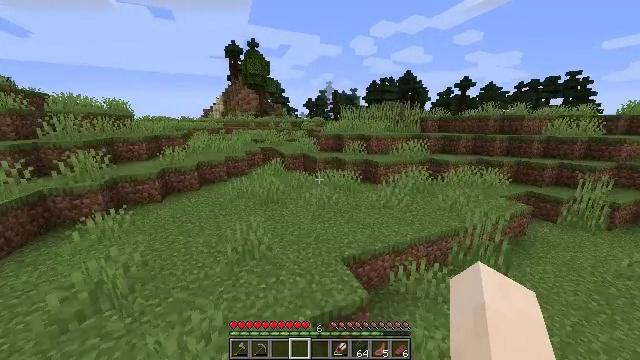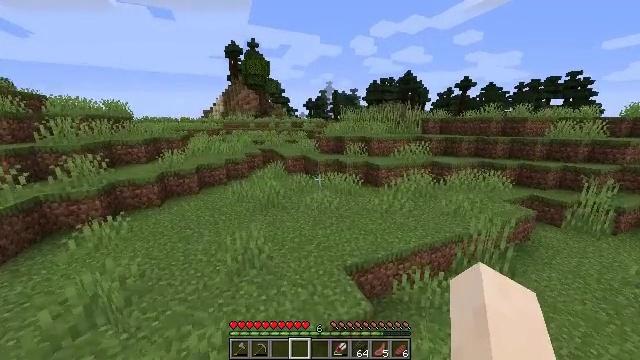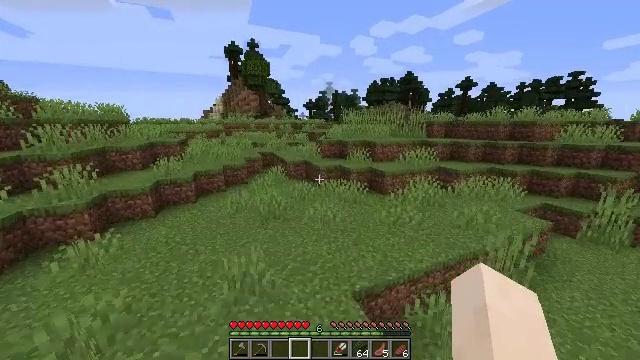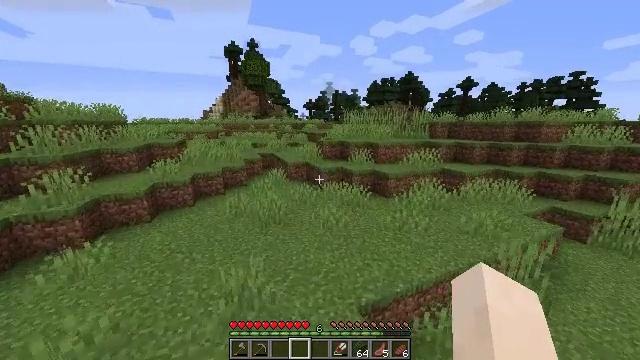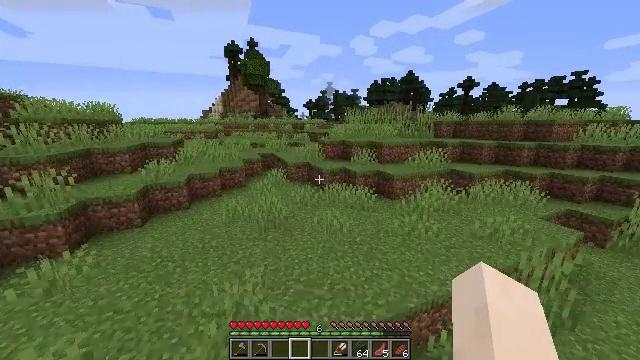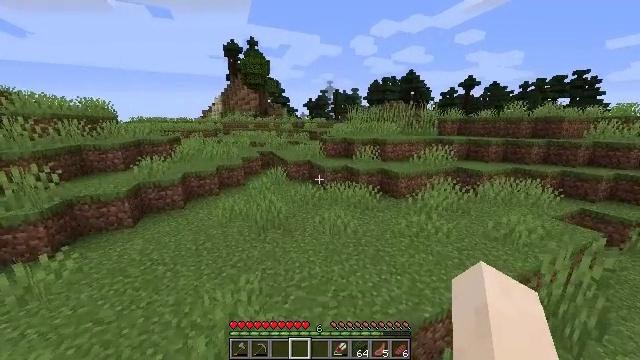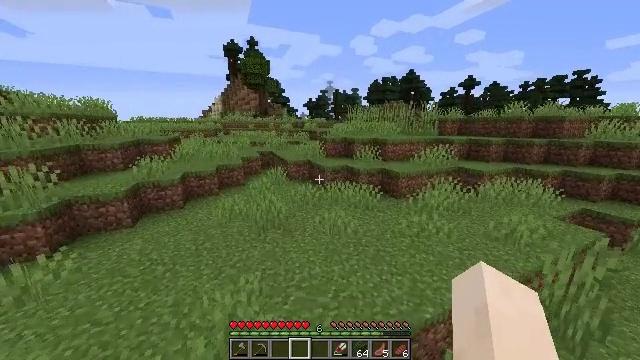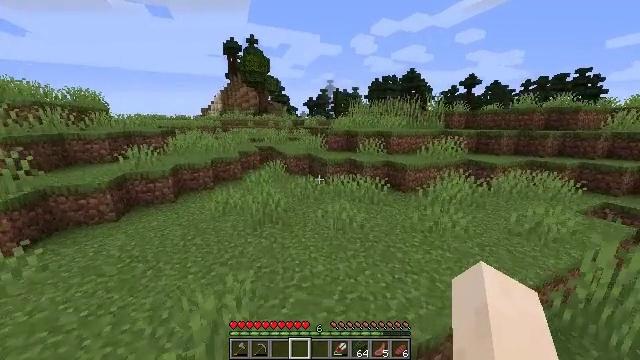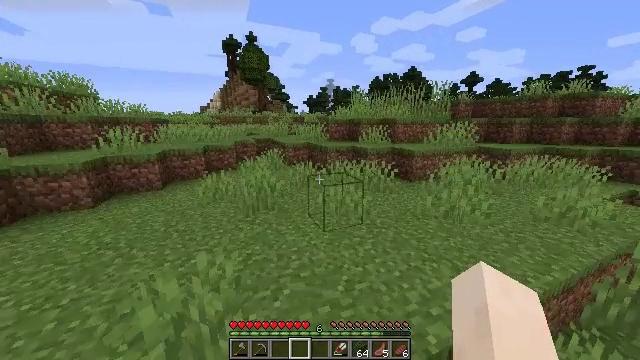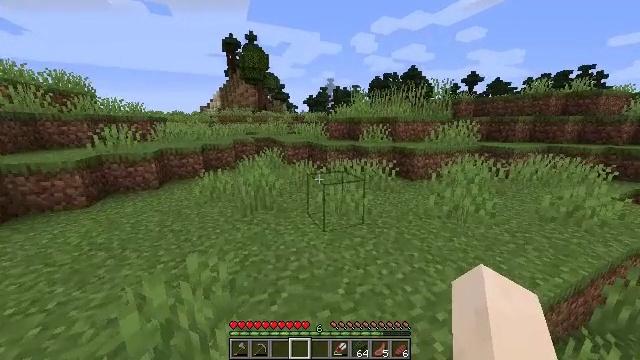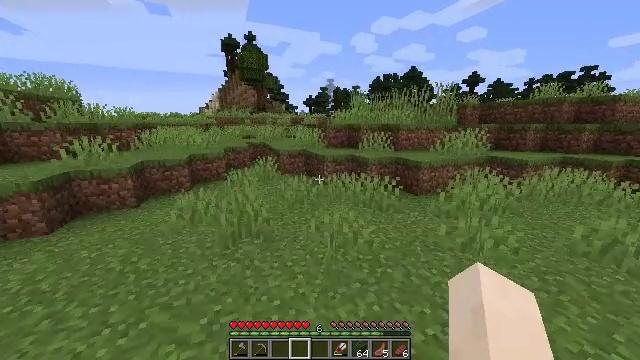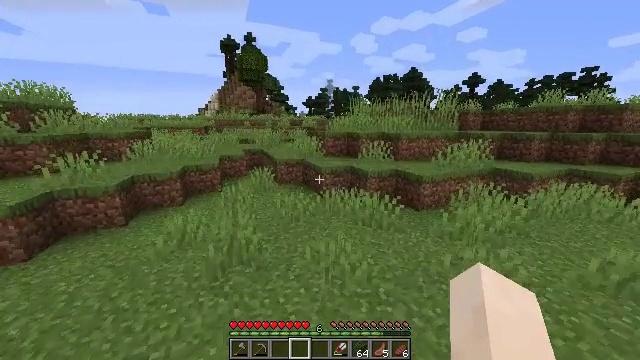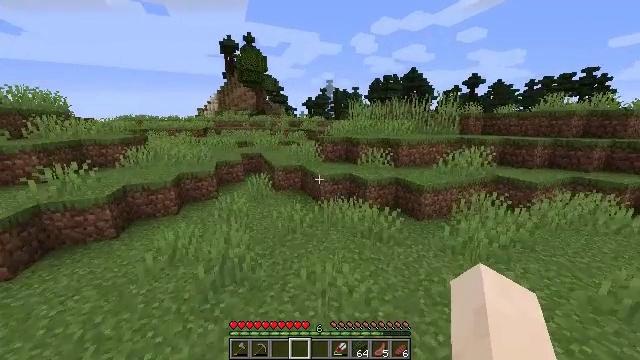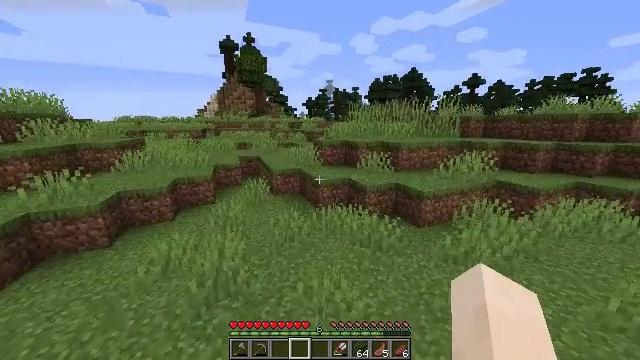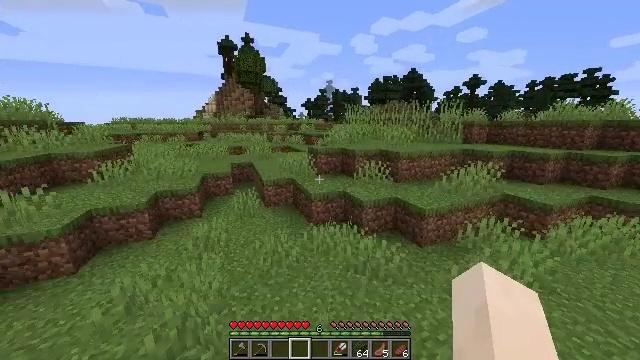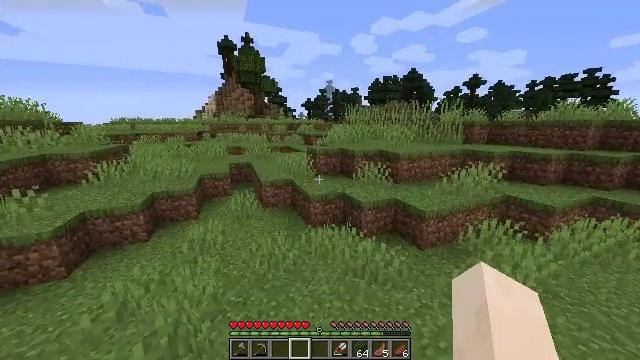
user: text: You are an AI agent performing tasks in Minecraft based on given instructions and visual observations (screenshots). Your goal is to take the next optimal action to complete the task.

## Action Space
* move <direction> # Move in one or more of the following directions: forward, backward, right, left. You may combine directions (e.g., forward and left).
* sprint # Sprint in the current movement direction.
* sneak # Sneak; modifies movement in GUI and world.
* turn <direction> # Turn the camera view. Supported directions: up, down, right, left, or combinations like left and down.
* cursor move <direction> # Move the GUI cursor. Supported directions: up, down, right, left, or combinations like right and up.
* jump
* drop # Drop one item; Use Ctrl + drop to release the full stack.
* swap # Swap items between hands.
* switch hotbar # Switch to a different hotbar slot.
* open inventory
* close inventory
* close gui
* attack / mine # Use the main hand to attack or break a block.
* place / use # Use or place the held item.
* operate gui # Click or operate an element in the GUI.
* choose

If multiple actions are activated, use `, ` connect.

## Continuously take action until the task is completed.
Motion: motion action
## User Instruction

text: Use your crafting table to make a white carpet.
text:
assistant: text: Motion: move forward, sprint, jump
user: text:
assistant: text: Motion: move forward, sprint, jump
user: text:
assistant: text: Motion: move forward, sprint, jump
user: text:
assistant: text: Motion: move forward, sprint, jump
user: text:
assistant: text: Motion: move forward, sprint, jump
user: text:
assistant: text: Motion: move forward, sprint, jump
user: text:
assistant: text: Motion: move forward and move right, sprint, jump
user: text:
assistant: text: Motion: move forward and move right, sprint, jump
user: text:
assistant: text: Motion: move forward and move right, sprint, jump
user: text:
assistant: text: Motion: move forward and move right, sprint, jump
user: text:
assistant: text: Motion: move forward and move right, sprint, jump
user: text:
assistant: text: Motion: move forward and move right, sprint, jump
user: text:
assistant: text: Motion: move forward and move right, sprint, jump
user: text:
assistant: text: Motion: move forward and move right, sprint, jump
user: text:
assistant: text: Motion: move forward and move right, sprint
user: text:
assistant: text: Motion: move forward and move right, sprint
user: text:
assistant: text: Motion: move forward, sprint
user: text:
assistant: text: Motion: move forward, sprint
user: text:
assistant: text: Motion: move forward, sprint
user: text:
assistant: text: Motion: move forward, sprint
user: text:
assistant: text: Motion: move forward, sprint
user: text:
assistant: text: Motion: move forward, sprint
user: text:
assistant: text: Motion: move forward, sprint
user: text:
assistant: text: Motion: move forward, sprint
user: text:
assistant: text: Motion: move forward, sprint
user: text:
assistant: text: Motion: move forward, sprint
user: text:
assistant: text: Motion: move forward, sprint
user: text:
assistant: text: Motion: move forward, sprint
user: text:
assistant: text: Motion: move forward and move right, sprint
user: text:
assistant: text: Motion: move forward and move right, sprint, jump